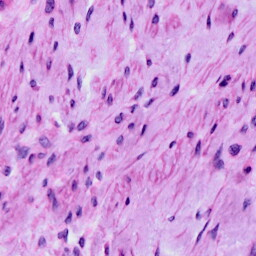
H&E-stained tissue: Cervix